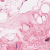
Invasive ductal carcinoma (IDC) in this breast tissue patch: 0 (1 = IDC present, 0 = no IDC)